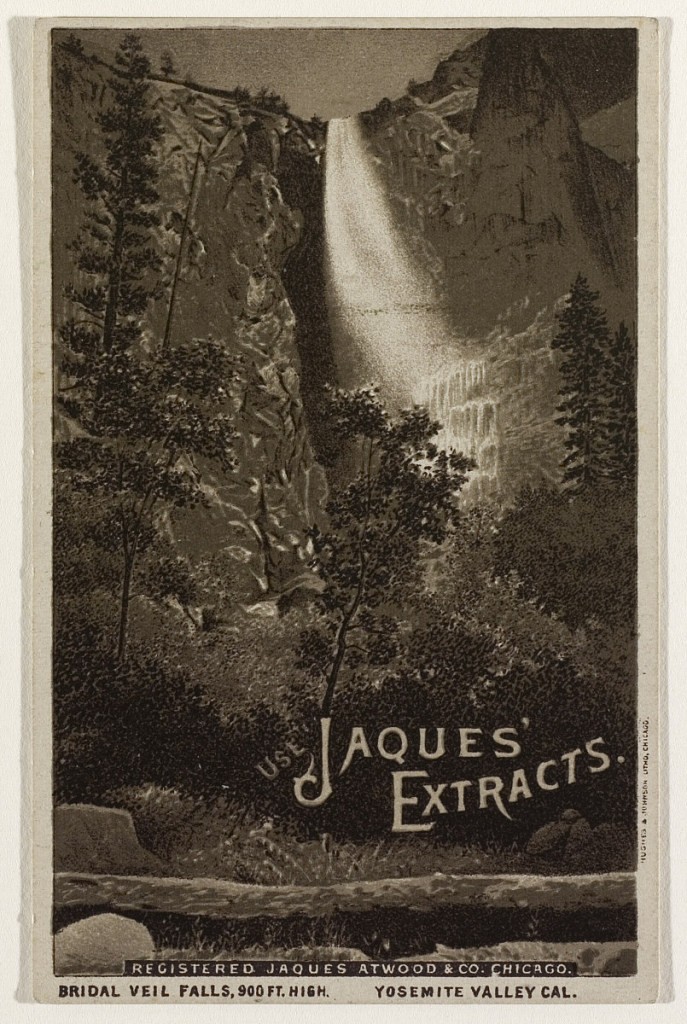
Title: Jaques' Extracts showing Bridal Veil Falls, Yosemite Valley, California
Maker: Jaques Atwood & Co., Chicago, Illinois
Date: ca. 1880
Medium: Lithograph on heavy white wove paper
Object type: Trade card
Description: Card with sepia toned lithographic image of Bridal Veil Falls, Yosemite, viewed from below, printed on the recto. Across the lower right corner in an elaborate font are the words "Jaques' Extracts".
The verso provides text relating to the purveyor of groceries, provisions and general baking goods.